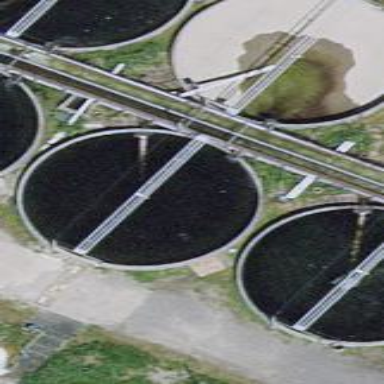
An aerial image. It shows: Image of wastewater.